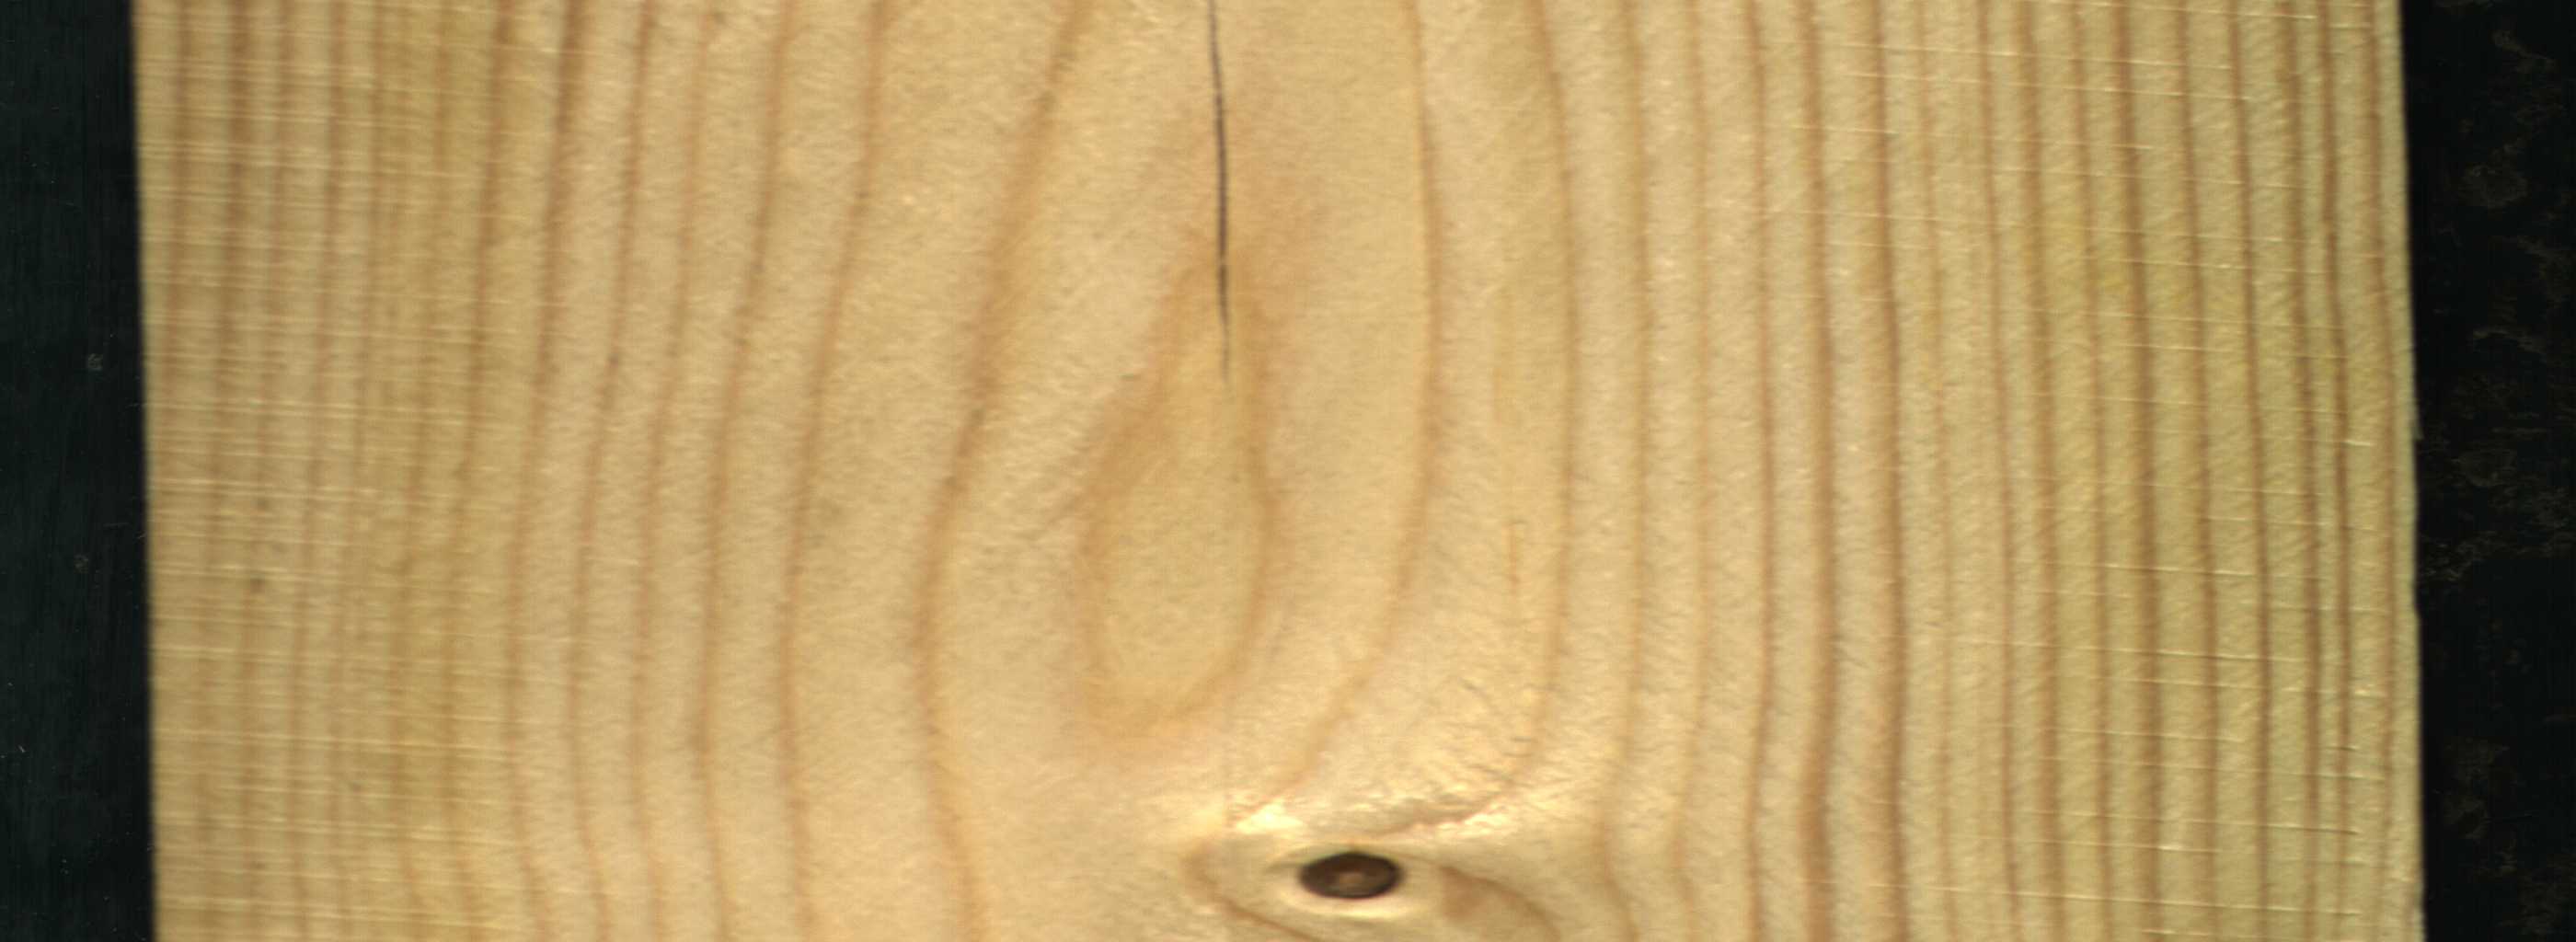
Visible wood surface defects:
Crack
Dead_Knot